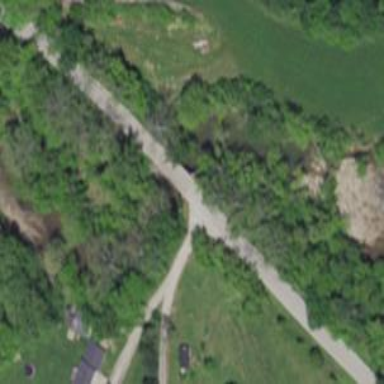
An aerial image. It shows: Residential road with bridge.